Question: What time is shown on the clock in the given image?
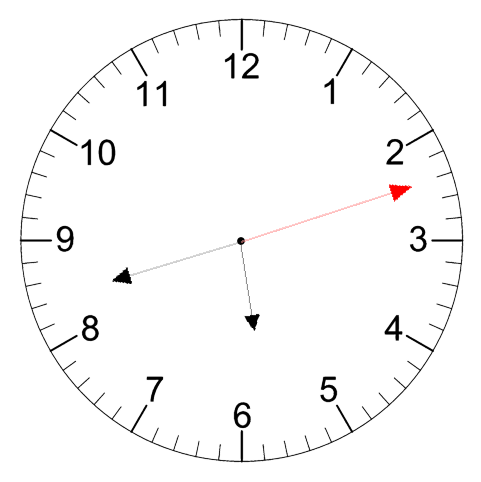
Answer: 05:42:12